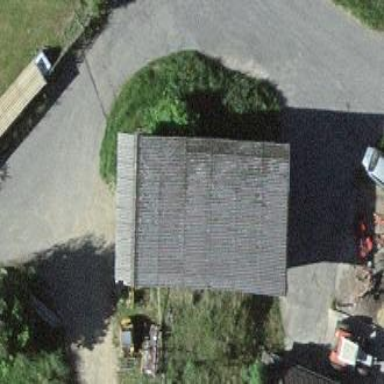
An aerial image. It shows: Shed building.